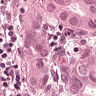
Metastatic tissue present: yes